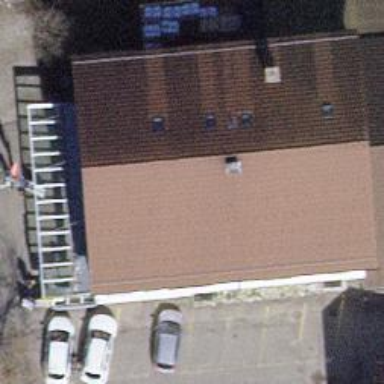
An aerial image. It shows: Convenience shop.